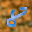
Label: 8